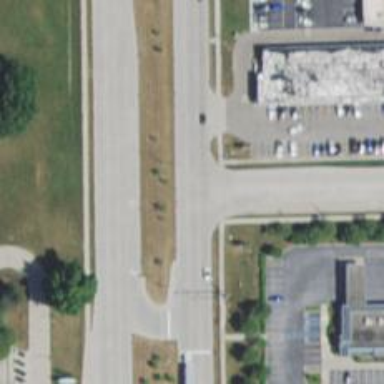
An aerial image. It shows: Primary highway with separate sidewalk.